Field crop: maize
Growth stage: 2
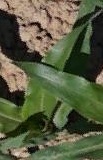
Species: maize